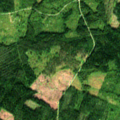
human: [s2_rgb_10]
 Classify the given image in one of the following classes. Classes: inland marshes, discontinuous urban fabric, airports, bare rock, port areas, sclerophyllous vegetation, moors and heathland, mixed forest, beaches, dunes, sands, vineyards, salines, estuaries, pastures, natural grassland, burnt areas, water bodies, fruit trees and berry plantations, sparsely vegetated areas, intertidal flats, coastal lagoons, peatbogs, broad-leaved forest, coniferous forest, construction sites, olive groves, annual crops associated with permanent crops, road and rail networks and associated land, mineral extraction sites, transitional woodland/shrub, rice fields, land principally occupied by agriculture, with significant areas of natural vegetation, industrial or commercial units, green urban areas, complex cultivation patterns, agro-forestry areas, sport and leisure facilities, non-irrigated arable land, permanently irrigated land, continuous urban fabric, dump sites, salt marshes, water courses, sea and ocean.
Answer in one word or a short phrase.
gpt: coniferous forest, mixed forest, transitional woodland/shrub